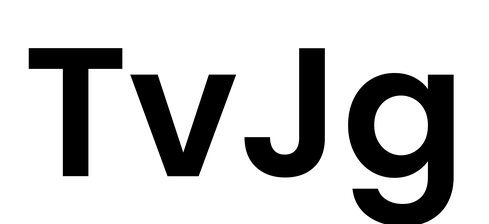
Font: Poppins-SemiBold